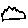
Label: cloud